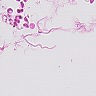
Metastatic tissue present: no